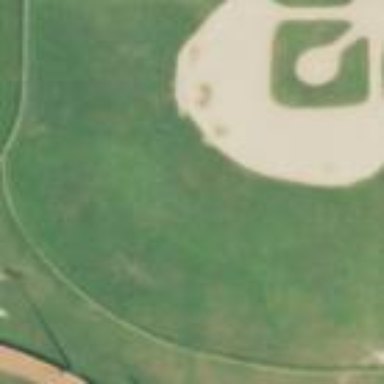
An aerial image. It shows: Baseball pitch for leisure land activities.